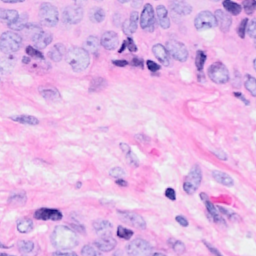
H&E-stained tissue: Breast